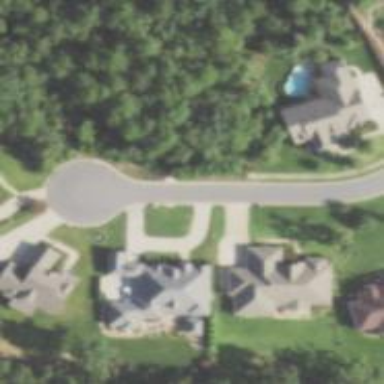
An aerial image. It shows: Driveway leading to service road.